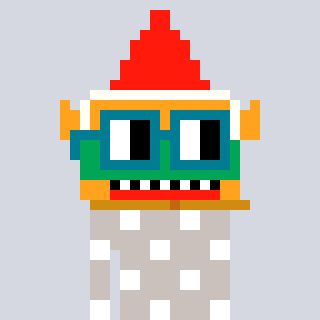
a pixel art character with square dark green glasses, a gnome-shaped head and a foggrey-colored body on a cool background